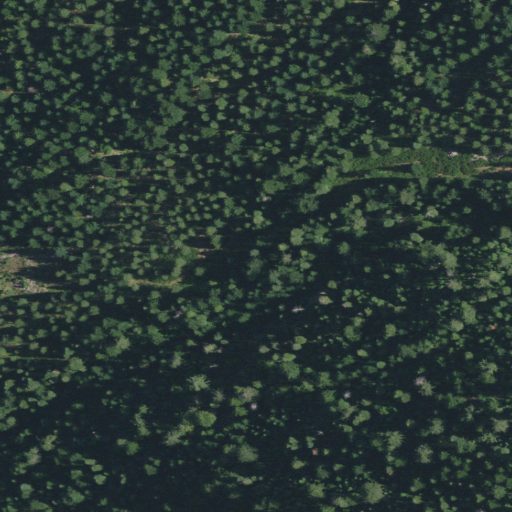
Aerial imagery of valley in California named Devils Gulch containing evergreen forest and open development